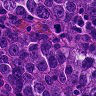
Metastatic tissue present: yes